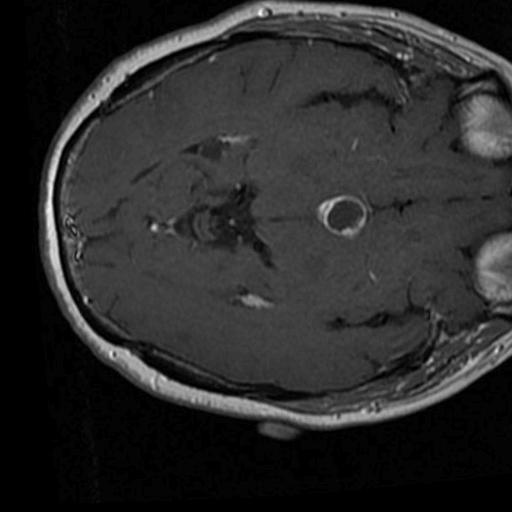
Label: brain_tumor